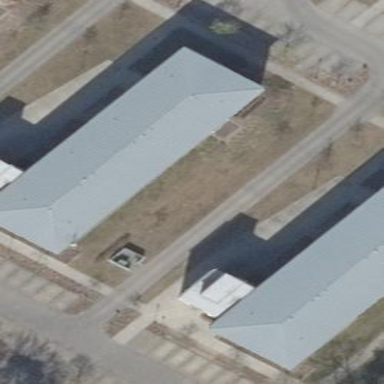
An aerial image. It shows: Dormitory building.